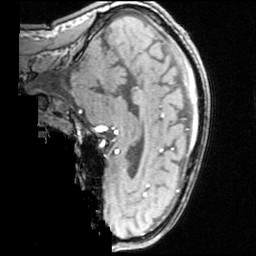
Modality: angio
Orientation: sagittal
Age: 31
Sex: male
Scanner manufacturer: siemens
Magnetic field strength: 3 T
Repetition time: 0.025 s
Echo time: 0.00334 s